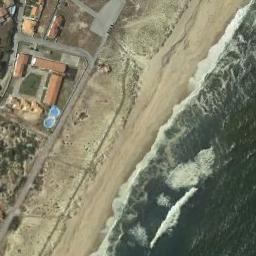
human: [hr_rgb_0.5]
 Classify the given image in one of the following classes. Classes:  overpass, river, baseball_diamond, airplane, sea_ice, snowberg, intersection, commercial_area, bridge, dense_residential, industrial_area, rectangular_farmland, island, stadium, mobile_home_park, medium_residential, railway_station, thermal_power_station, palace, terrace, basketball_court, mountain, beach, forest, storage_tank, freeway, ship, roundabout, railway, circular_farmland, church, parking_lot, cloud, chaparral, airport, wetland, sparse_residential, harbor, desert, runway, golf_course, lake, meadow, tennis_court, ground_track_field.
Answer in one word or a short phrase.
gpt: beach